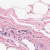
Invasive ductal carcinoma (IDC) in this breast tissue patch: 0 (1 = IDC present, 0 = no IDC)